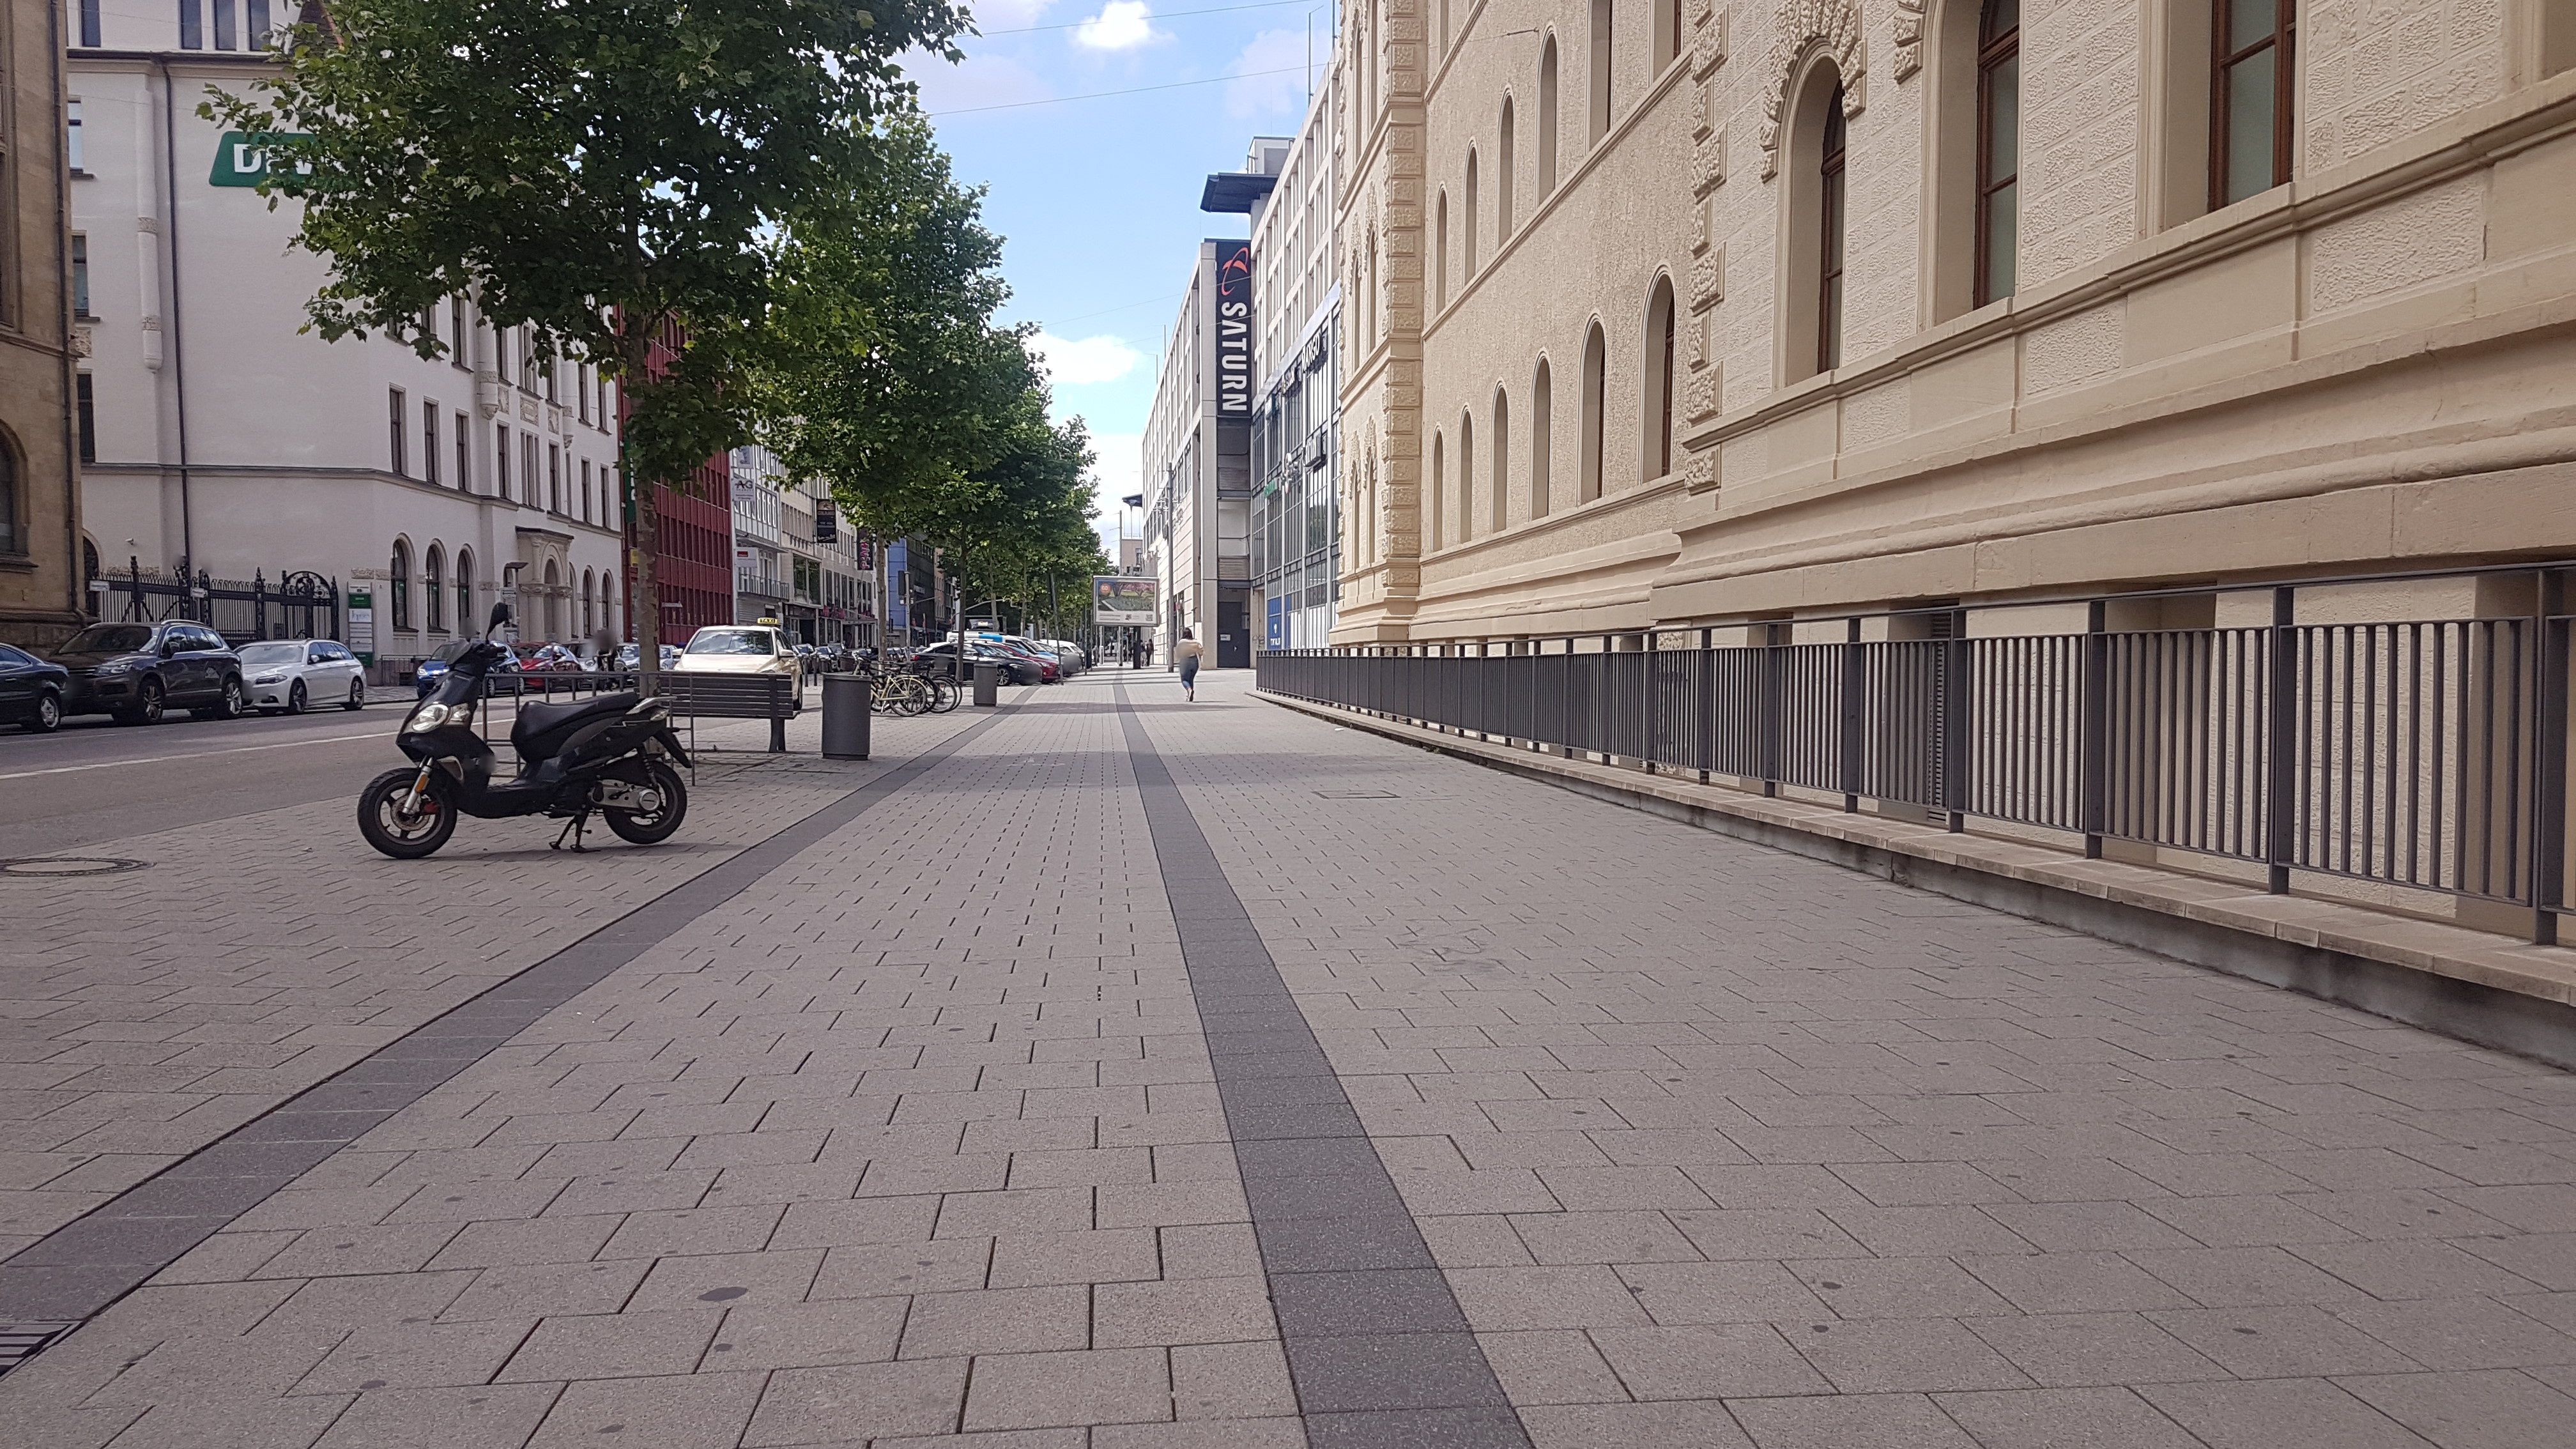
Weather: clear
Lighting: day
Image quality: good
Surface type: walking surface
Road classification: path, pedestrian, steps
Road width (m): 5
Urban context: urban centre
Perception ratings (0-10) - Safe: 4.3, Lively: 9.58, Beautiful: 6.12, Boring: 4.46, Depressing: 4.05, Wealthy: 4.47